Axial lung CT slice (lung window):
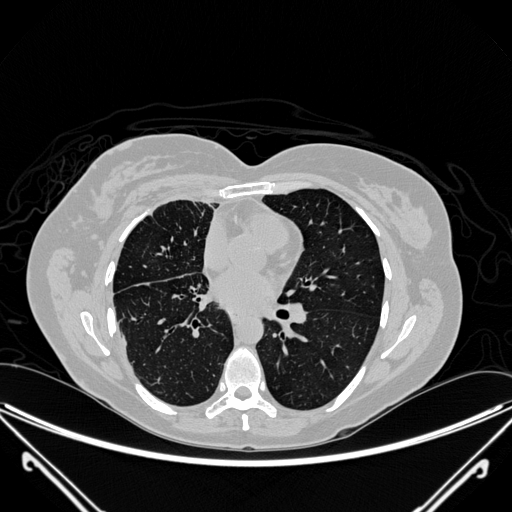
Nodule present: no